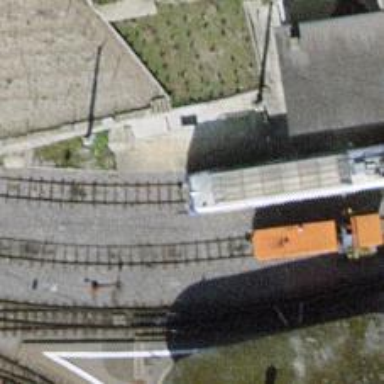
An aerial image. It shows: Narrow-gauge railway yard with electrified tracks using contact line.